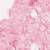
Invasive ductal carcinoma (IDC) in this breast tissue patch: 0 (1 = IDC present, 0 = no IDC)